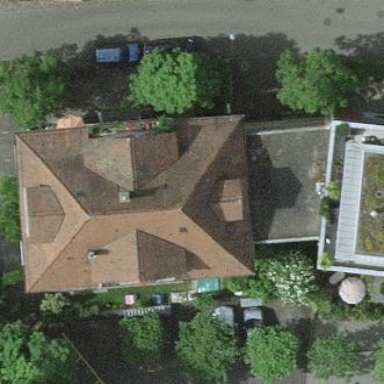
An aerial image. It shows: Hipped roof on residential building.